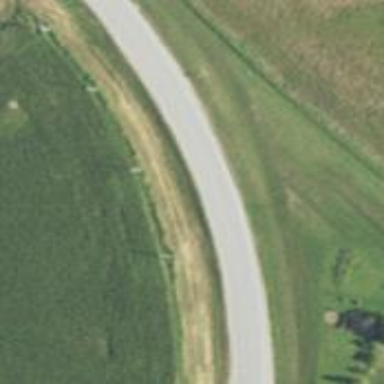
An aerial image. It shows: Tertiary road.